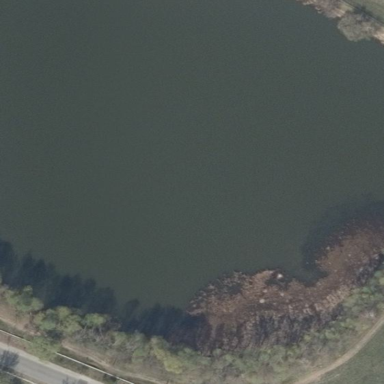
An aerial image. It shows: Reservoir of water.